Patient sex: M
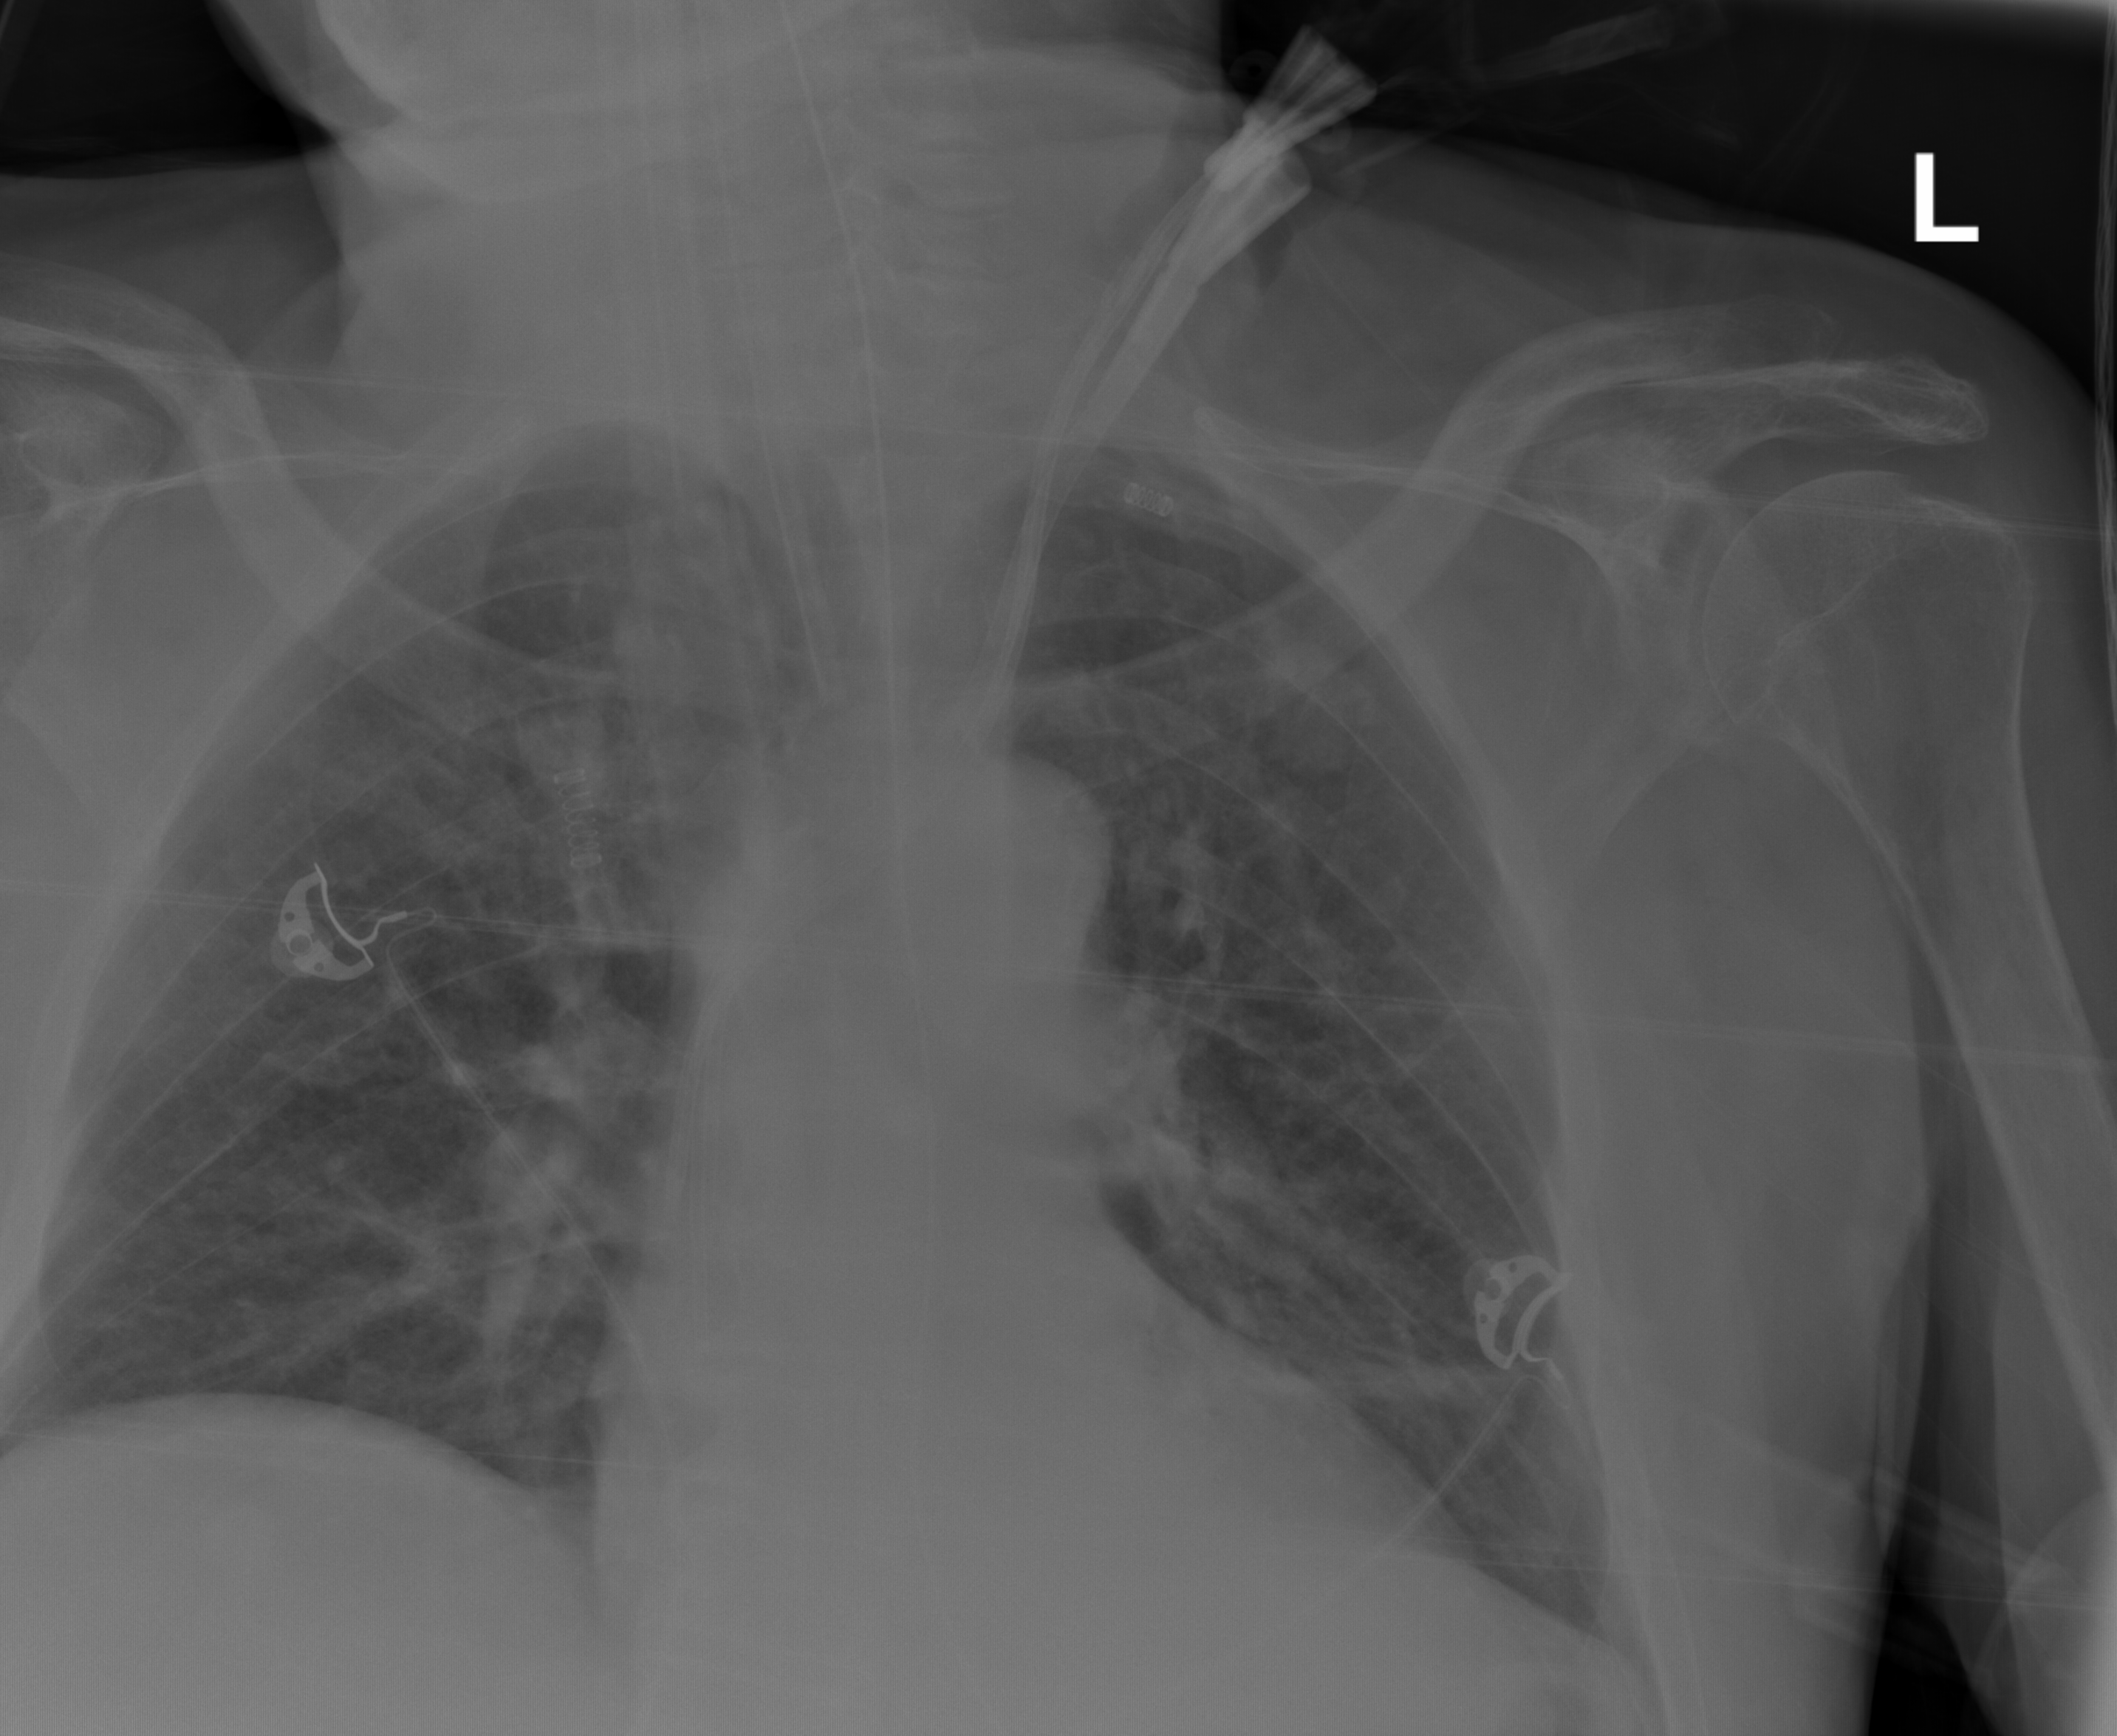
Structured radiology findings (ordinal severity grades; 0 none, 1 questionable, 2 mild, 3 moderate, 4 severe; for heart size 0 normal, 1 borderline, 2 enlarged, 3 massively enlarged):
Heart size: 2
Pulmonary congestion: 2
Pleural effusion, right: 0
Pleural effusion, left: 2
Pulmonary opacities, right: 0
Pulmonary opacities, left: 0
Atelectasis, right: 0
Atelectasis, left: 2